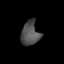
Tissue: skin
Cell type: Epithelial cells
Senescence score: 0.7388
Nuclear area (px): 429
Mean DAPI intensity: 79.599